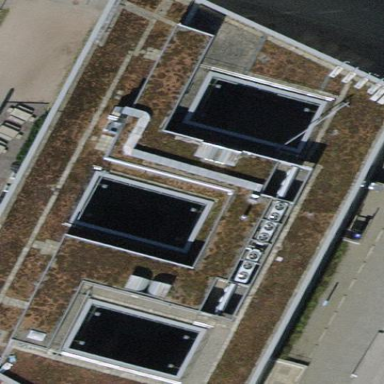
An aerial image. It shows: Flat-roofed office building.